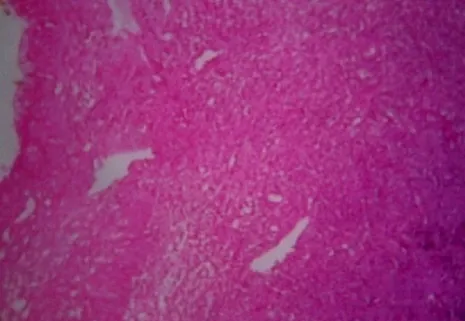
Aggregation of monomorphous population of large lymphoid tumor cells (hematoxylin-eosin, x 40).
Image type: pathology (h&e)